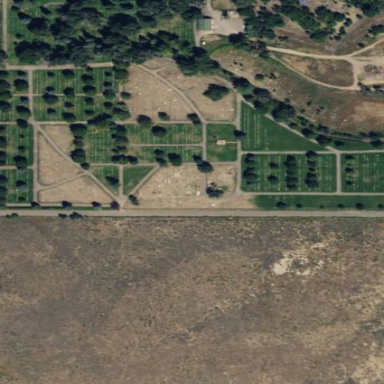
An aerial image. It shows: Cemetery.